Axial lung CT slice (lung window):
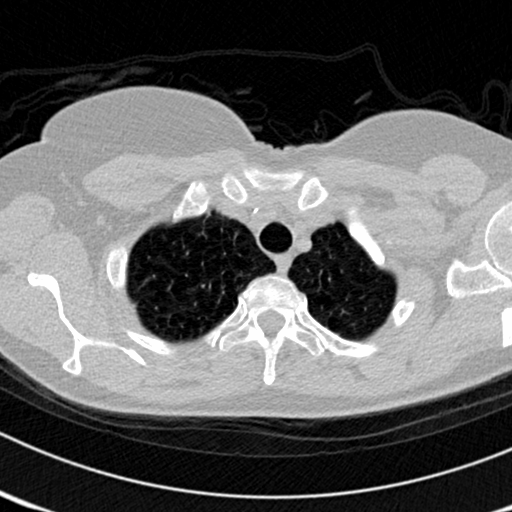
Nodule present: no